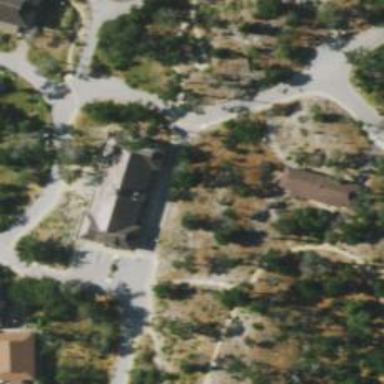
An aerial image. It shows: Conference center.